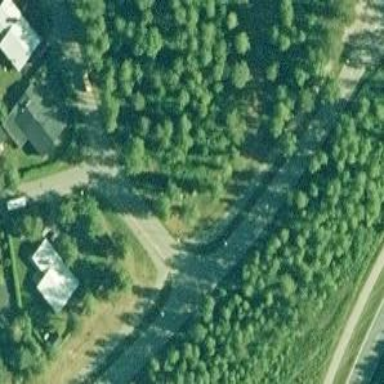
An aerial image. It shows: Asphalt cycleway.